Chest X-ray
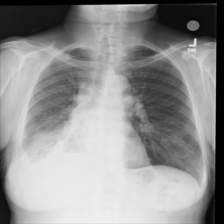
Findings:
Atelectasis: negative
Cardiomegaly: negative
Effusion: positive
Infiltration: positive
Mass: negative
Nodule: negative
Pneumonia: negative
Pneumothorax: negative
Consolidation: negative
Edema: negative
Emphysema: negative
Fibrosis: negative
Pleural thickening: negative
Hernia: negative